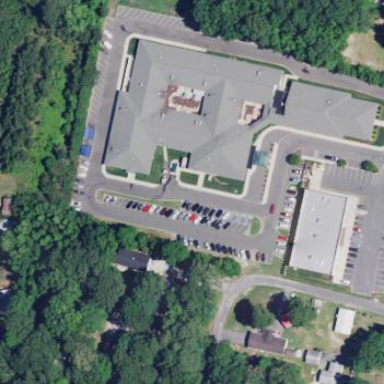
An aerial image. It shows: Building.